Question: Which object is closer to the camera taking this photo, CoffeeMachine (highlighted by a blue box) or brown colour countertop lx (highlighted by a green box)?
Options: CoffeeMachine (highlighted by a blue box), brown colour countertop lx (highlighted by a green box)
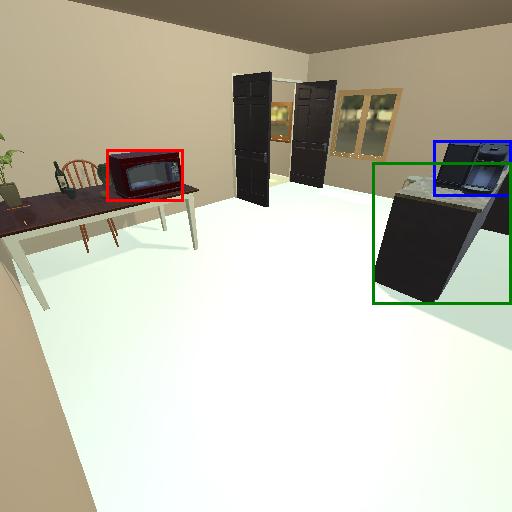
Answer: CoffeeMachine (highlighted by a blue box)